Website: slack
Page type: payment
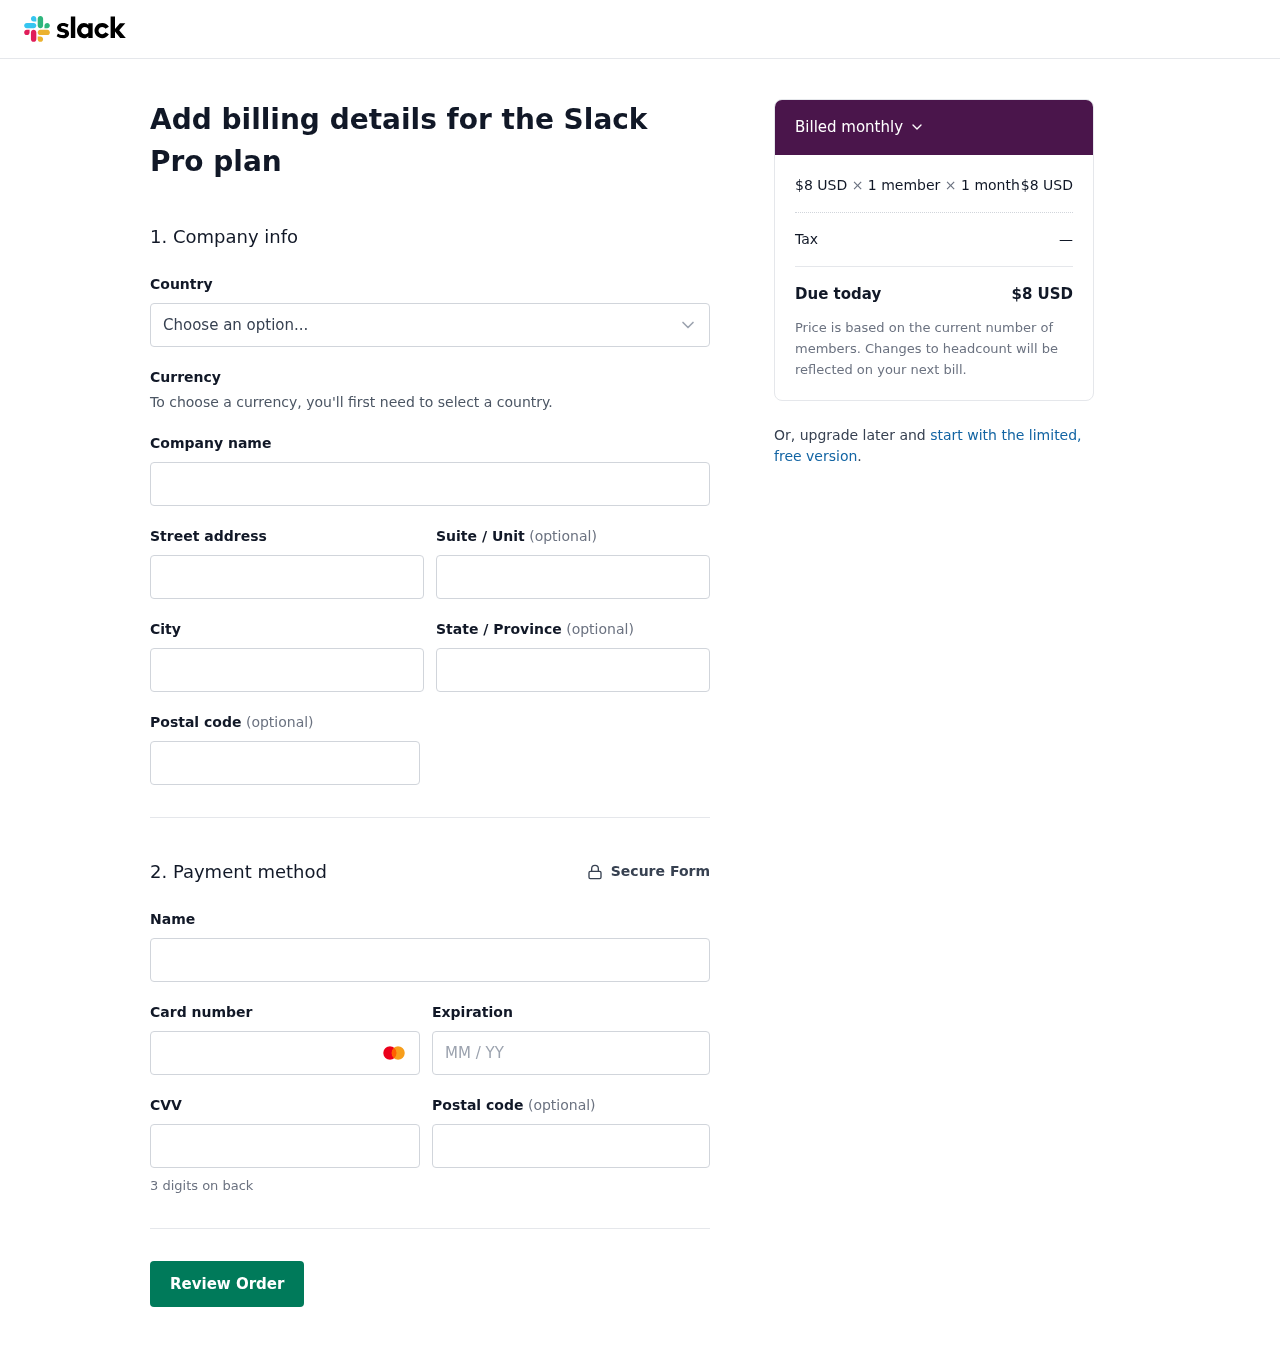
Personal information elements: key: PII_COUNTRY
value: United States
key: PII_STREET
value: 1198 Samantha Route
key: PII_STREET2
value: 715 Berry Throughway Suite 507
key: PII_CITY
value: Hayesborough
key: PII_STATE
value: California
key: PII_POSTCODE
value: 42852
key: PII_FULLNAME
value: Michael Everett
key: PII_CARD_NUMBER
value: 2278 8334 1160 3488
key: PII_CARD_EXPIRY
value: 10/28
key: PII_CARD_CVV
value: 569
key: PII_POSTCODE2
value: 30512
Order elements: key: ORDER_PRICE_PER_MEMBER
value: $8 USD
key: ORDER_NUM_MEMBERS
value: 1 member
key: ORDER_NUM_MONTHS
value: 1 month
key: ORDER_SUBTOTAL
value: $8 USD
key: ORDER_TAX
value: —
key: ORDER_TOTAL
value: $8 USD